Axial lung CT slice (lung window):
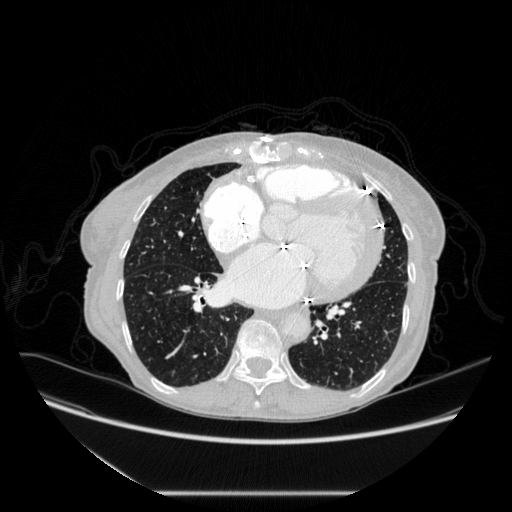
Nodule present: no